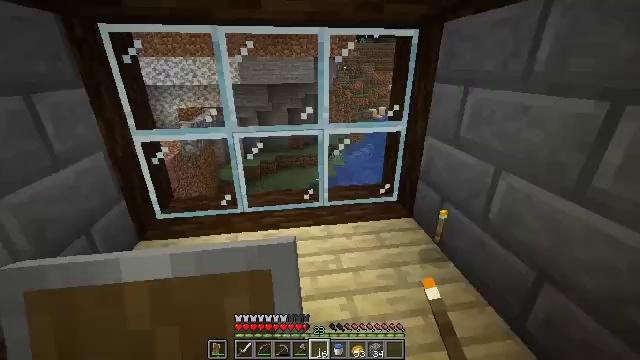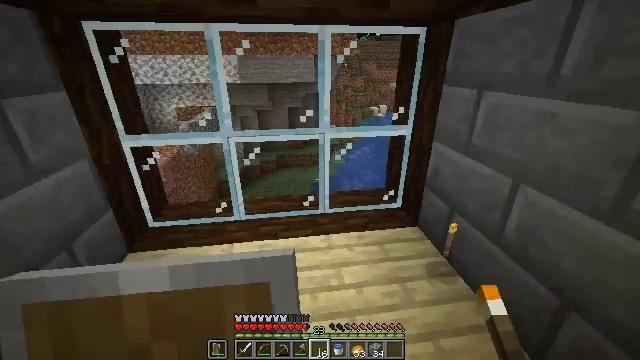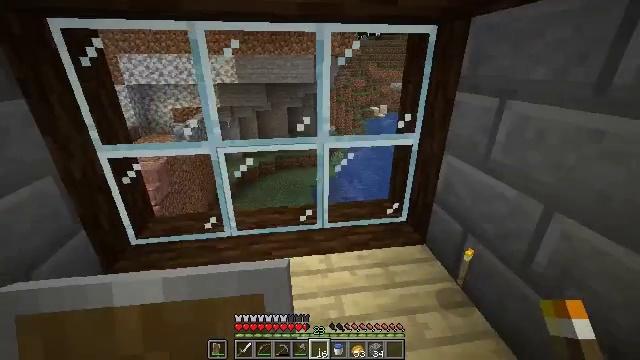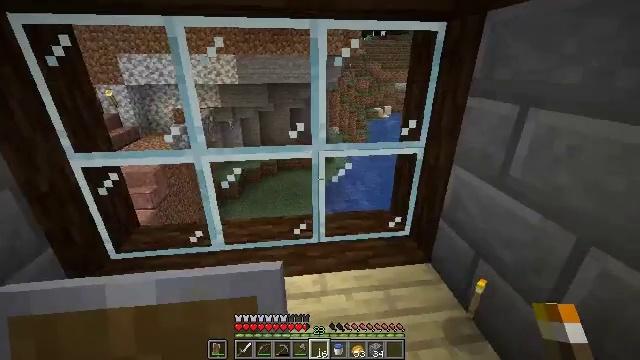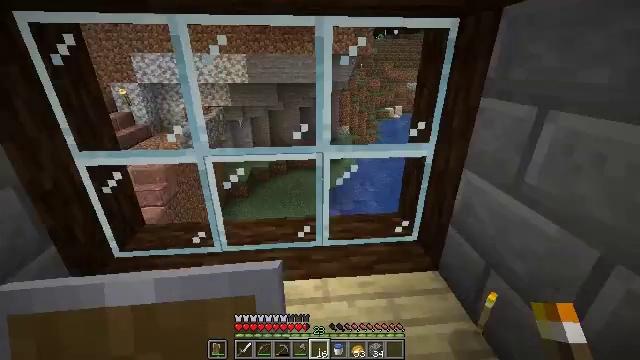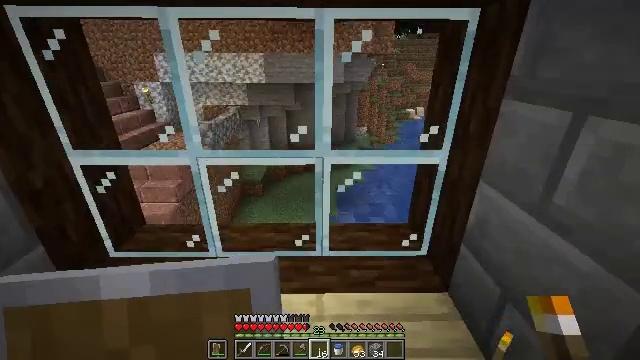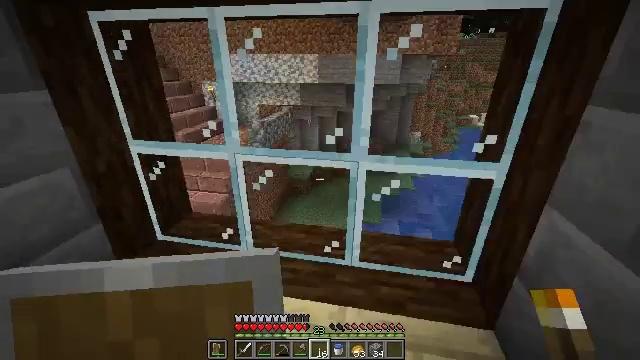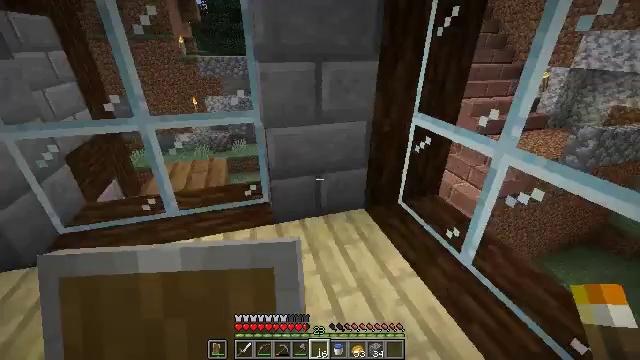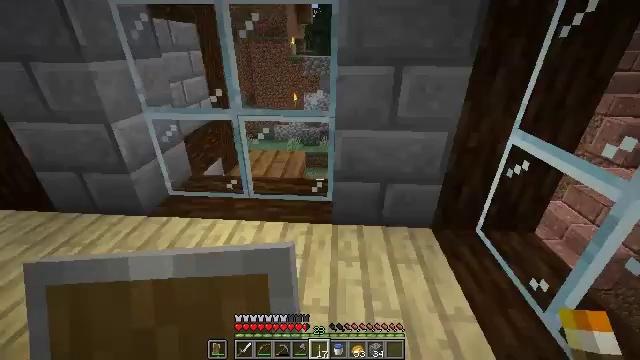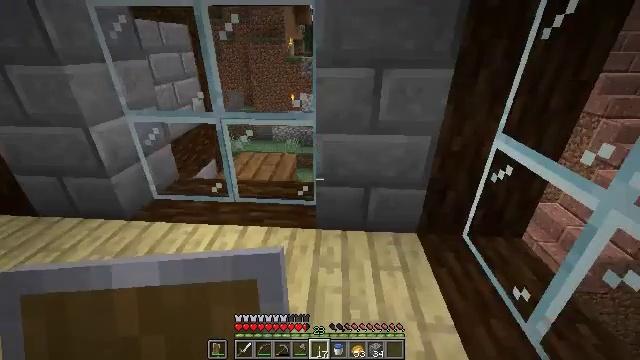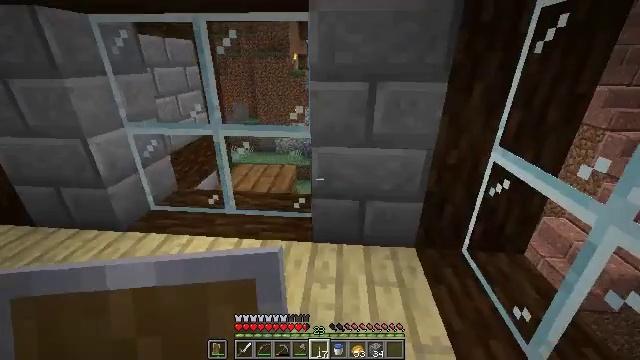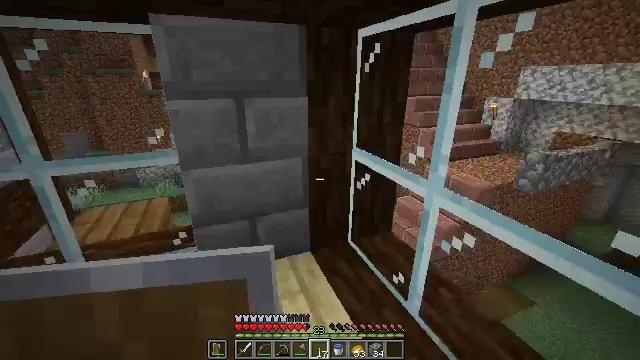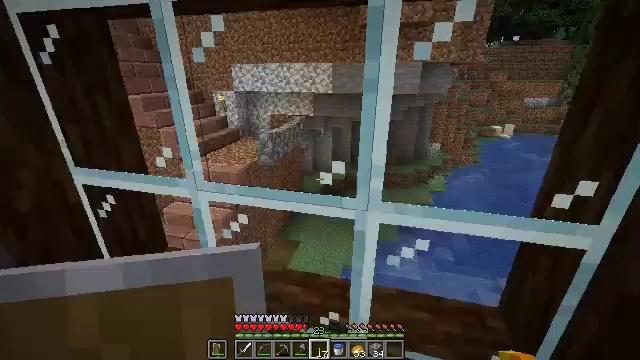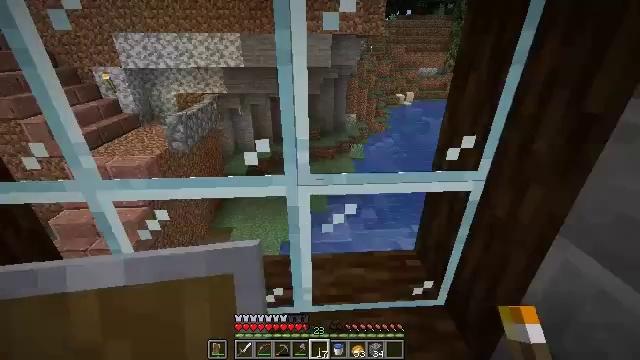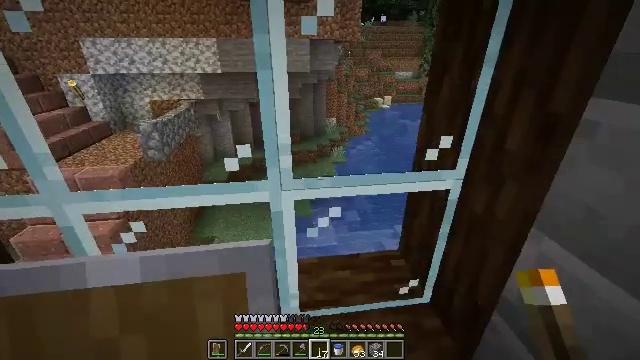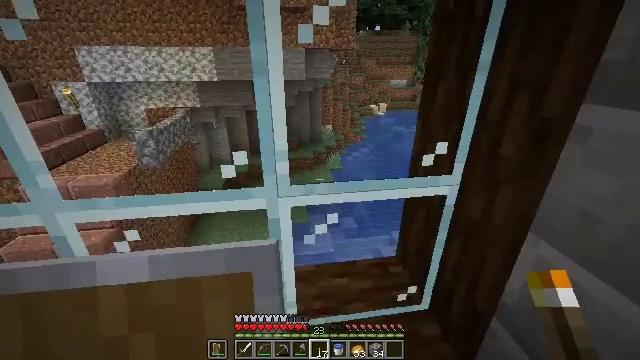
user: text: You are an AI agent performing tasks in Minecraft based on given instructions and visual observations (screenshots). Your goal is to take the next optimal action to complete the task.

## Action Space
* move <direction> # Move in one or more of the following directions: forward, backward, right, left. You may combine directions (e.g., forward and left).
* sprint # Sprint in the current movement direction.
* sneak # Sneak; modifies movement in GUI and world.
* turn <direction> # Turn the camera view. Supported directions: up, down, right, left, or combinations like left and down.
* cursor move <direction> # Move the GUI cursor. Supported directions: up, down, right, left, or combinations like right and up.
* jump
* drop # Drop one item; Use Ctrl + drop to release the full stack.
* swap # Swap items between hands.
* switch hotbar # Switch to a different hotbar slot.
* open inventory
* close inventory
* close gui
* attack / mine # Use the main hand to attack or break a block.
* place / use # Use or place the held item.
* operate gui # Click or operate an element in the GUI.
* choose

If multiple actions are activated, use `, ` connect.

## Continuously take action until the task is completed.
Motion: motion action
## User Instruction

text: Collect spruce planks and craft a spruce pressure plate.
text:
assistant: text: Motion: move forward
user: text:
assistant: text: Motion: move forward
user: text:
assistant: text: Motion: move forward and move right
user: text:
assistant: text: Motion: move forward and move right, turn left
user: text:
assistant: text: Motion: move forward and move right, turn left
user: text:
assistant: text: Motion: move forward and move right, turn left
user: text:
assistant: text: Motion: move forward and move right, turn left and down
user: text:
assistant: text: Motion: move forward and move right, turn left
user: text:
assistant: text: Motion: no_op
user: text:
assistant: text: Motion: turn left and up
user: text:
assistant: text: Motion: turn right and up
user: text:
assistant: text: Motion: turn right
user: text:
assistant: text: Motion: turn right and down
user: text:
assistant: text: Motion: turn right
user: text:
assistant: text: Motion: turn up
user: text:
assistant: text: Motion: move forward, turn up
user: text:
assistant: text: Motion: move forward and move left
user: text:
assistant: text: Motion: move forward and move left
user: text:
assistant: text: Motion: move forward and move left, turn right and up
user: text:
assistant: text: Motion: move forward and move left, turn right and up
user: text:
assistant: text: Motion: move forward and move left, turn up
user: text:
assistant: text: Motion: move forward and move left
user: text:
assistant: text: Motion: no_op
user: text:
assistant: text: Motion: no_op
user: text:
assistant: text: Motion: no_op
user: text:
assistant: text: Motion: no_op
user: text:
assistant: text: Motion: no_op
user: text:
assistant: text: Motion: no_op
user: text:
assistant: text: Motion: no_op
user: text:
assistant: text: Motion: move back